Aerial crown-view tile of a tropical tree (Barro Colorado Island, Panama), acquired 20250715:
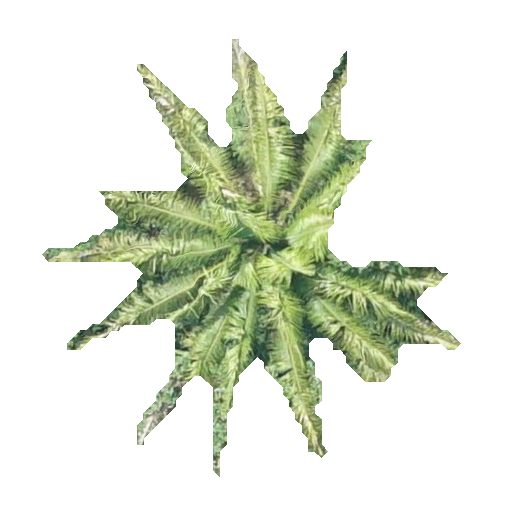
Species: Oenocarpus mapora
GBIF accepted scientific name: Oenocarpus mapora
Crown area: 100.666 m²